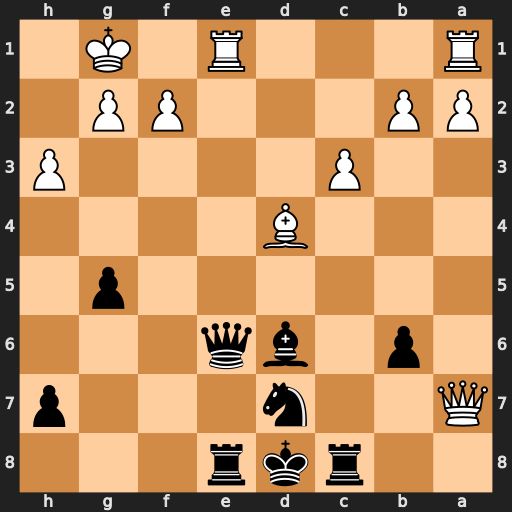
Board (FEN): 2rkr3/Q2n3p/1p1bq3/6p1/3B4/2P4P/PP3PP1/R3R1K1
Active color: b
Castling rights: -
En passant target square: -
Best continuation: Qxe1+ Rxe1 Rxe1#